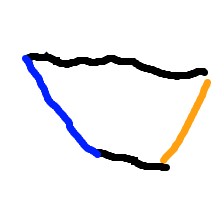
Shape: trapezoid